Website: apple
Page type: address-validator
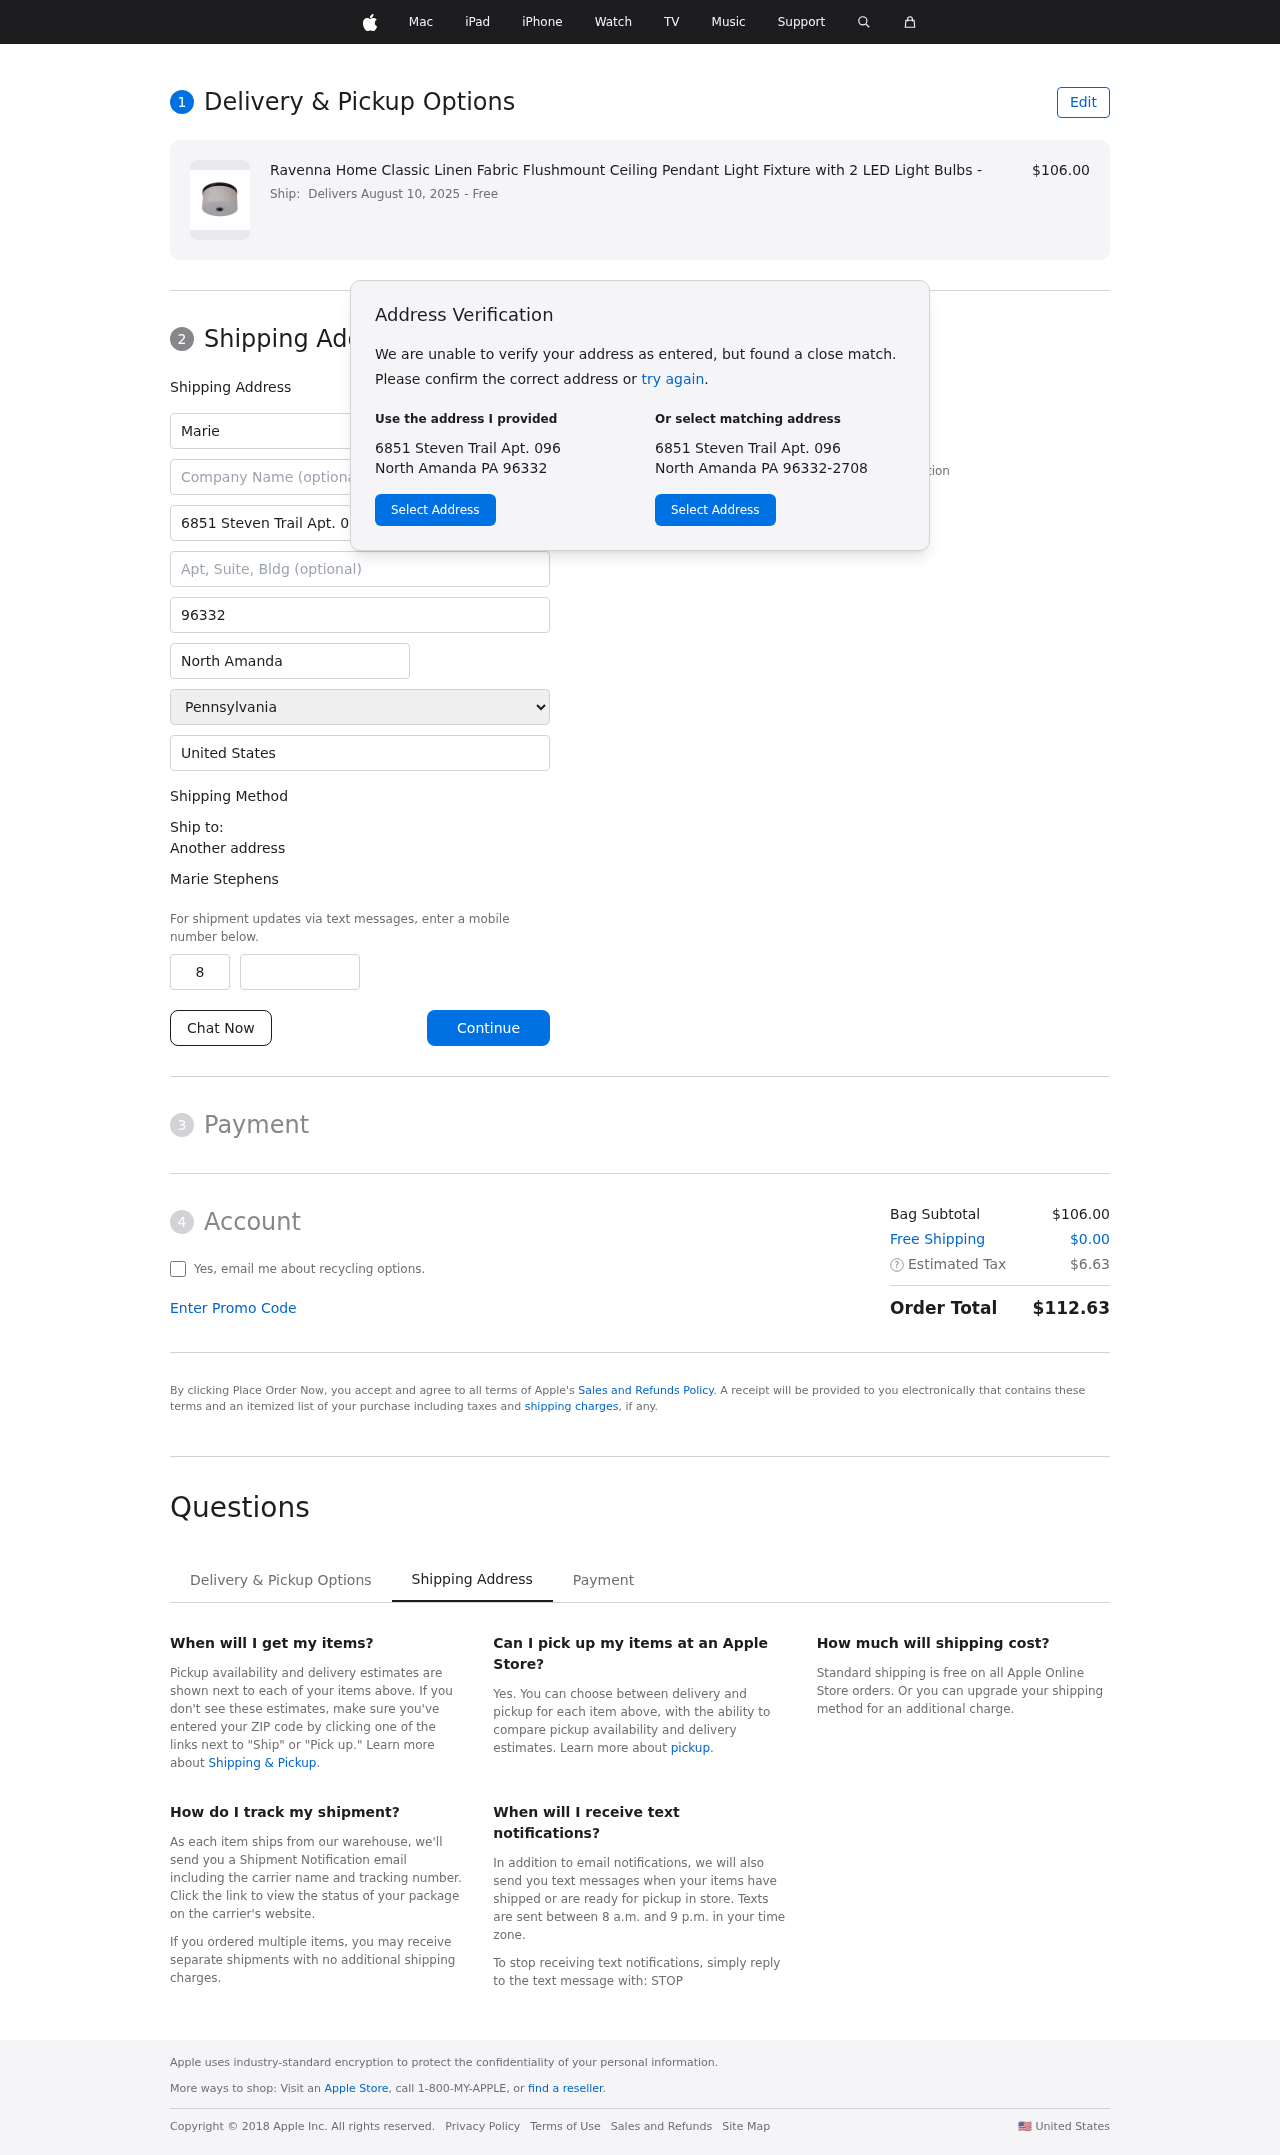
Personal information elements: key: PII_CITY
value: North Amanda
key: PII_COUNTRY
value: United States
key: PII_FIRSTNAME
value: Marie
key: PII_FULLNAME
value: Marie Stephens
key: PII_LASTNAME
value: Stephens
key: PII_PHONE_AREA
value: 885
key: PII_PHONE_SUFFIX
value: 3133
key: PII_POSTCODE
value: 96332
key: PII_STATE
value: Pennsylvania
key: PII_STREET
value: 6851 Steven Trail Apt. 096
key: PII_CITY_STATE_ZIP
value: North Amanda PA 96332
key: PII_STATE_ABBR
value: PA
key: PII_POSTCODE_FULL
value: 96332
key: PII_POSTCODE_NUMERIC
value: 96332
Product elements: key: PRODUCT1_NAME
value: Ravenna Home Classic Linen Fabric Flushmount Ceiling Pendant Light Fixture with 2 LED Light Bulbs -
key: PRODUCT1_PRICE
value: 106
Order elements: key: ORDER_DELIVERY_DATE
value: Delivers August 10, 2025
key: ORDER_SUBTOTAL
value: $106.00
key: ORDER_SHIPPING_COST
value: $0.00
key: ORDER_TAX
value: $6.63
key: ORDER_TOTAL
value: $112.63